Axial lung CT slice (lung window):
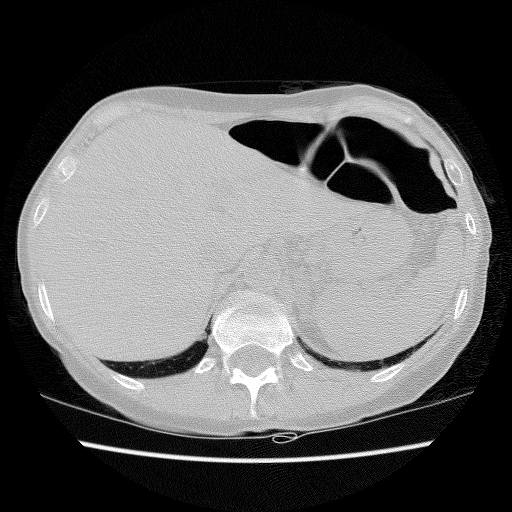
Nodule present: no